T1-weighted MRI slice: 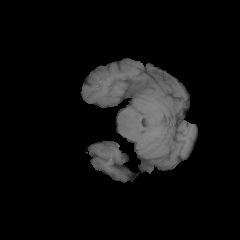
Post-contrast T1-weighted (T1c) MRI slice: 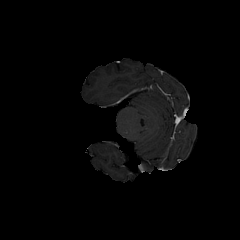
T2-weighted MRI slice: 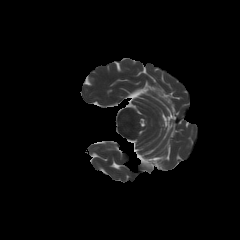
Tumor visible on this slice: no